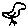
Label: bird